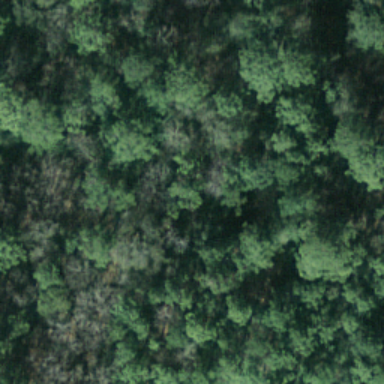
This is a dense forest with emerald green plants .